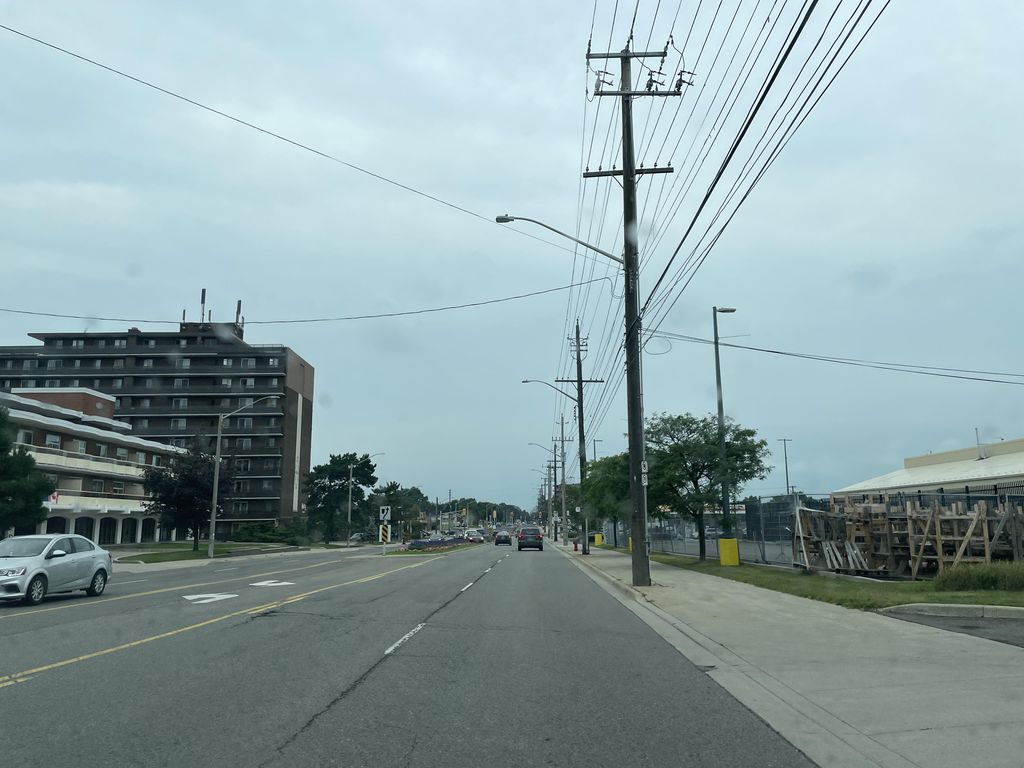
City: hamilton